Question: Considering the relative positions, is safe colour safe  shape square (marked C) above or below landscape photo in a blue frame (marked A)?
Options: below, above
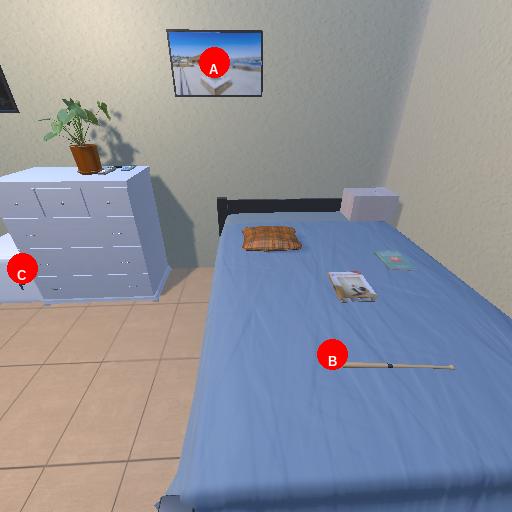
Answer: below